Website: apple
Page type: review-order
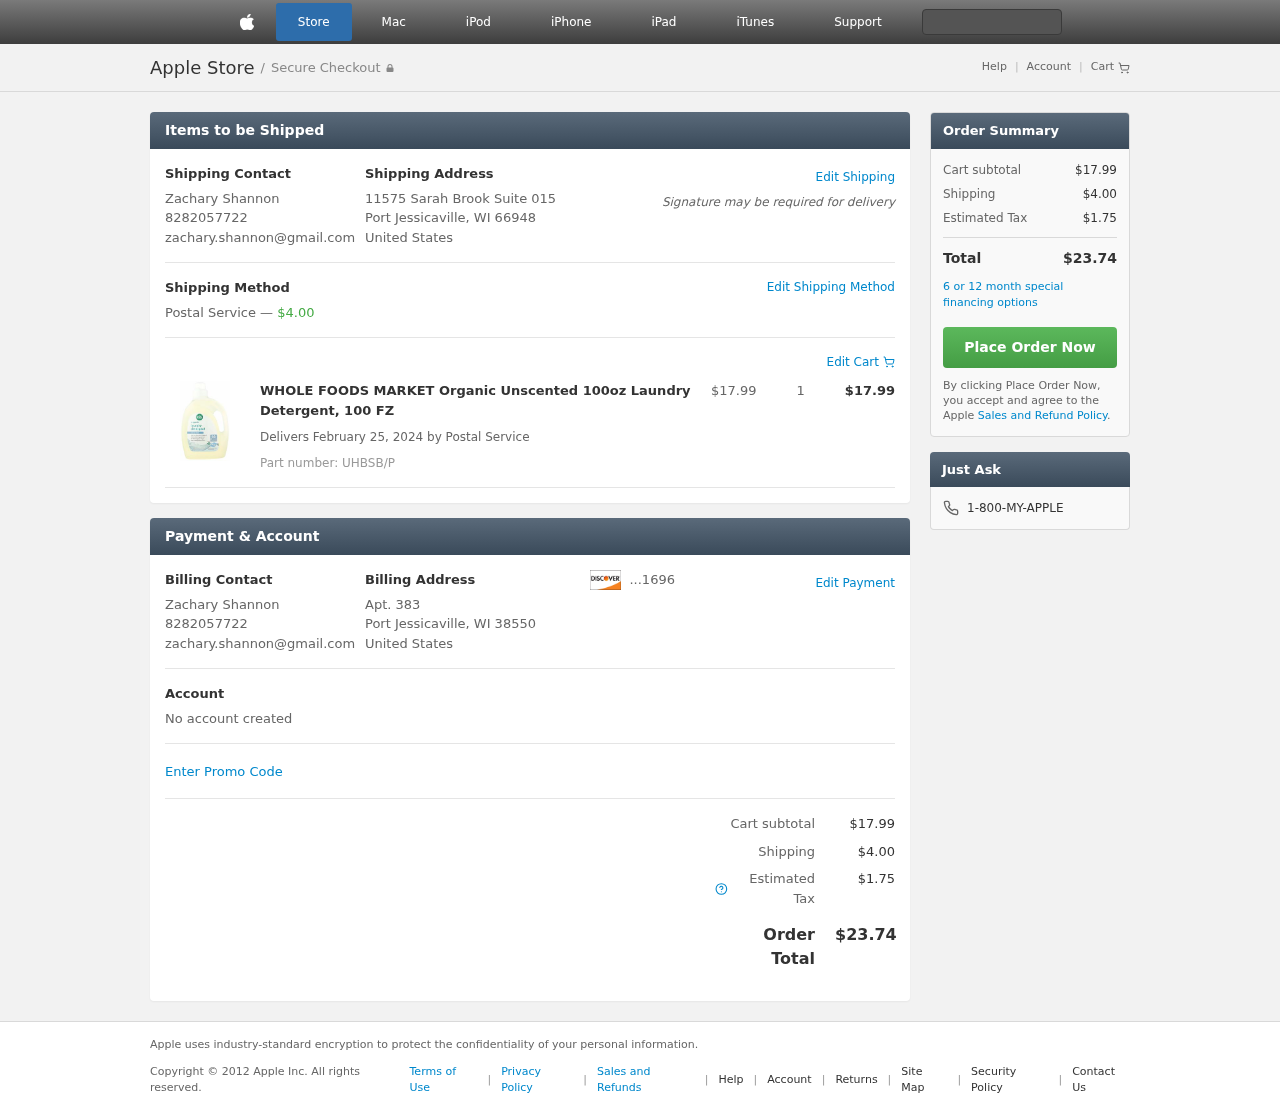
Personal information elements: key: PII_CARD_LAST4
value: ...1696
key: PII_CITY_STATE_ZIP
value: Port Jessicaville, WI 66948
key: PII_CITY_STATE_ZIP2
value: Port Jessicaville, WI 38550
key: PII_COUNTRY
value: United States
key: PII_EMAIL
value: zachary.shannon@gmail.com
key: PII_EMAIL2
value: zachary.shannon@gmail.com
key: PII_FULLNAME
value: Zachary Shannon
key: PII_FULLNAME2
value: Zachary Shannon
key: PII_PHONE
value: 8282057722
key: PII_PHONE2
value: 8282057722
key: PII_STREET
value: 11575 Sarah Brook Suite 015
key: PII_STREET2
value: Apt. 383
Product elements: key: PRODUCT1_NAME
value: WHOLE FOODS MARKET Organic Unscented 100oz Laundry Detergent, 100 FZ
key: PRODUCT1_PRICE
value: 17.99
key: PRODUCT1_QUANTITY
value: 1
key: PRODUCT1_TOTAL
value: $17.99
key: PRODUCT_PART_NUMBER
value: UHBSB/P
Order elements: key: ORDER_SHIPPING_COST
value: $4.00
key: ORDER_DELIVERY_DATE
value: Delivers February 25, 2024 by Postal Service
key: ORDER_SUBTOTAL
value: $17.99
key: ORDER_TAX
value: $1.75
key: ORDER_TOTAL
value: $23.74